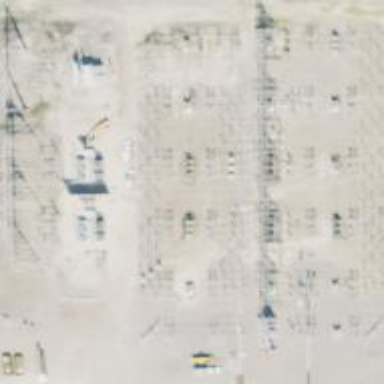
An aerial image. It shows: Switch for power supply.